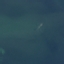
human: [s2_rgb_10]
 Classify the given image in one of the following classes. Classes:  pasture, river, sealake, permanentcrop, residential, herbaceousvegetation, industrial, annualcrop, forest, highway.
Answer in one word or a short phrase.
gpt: SeaLake